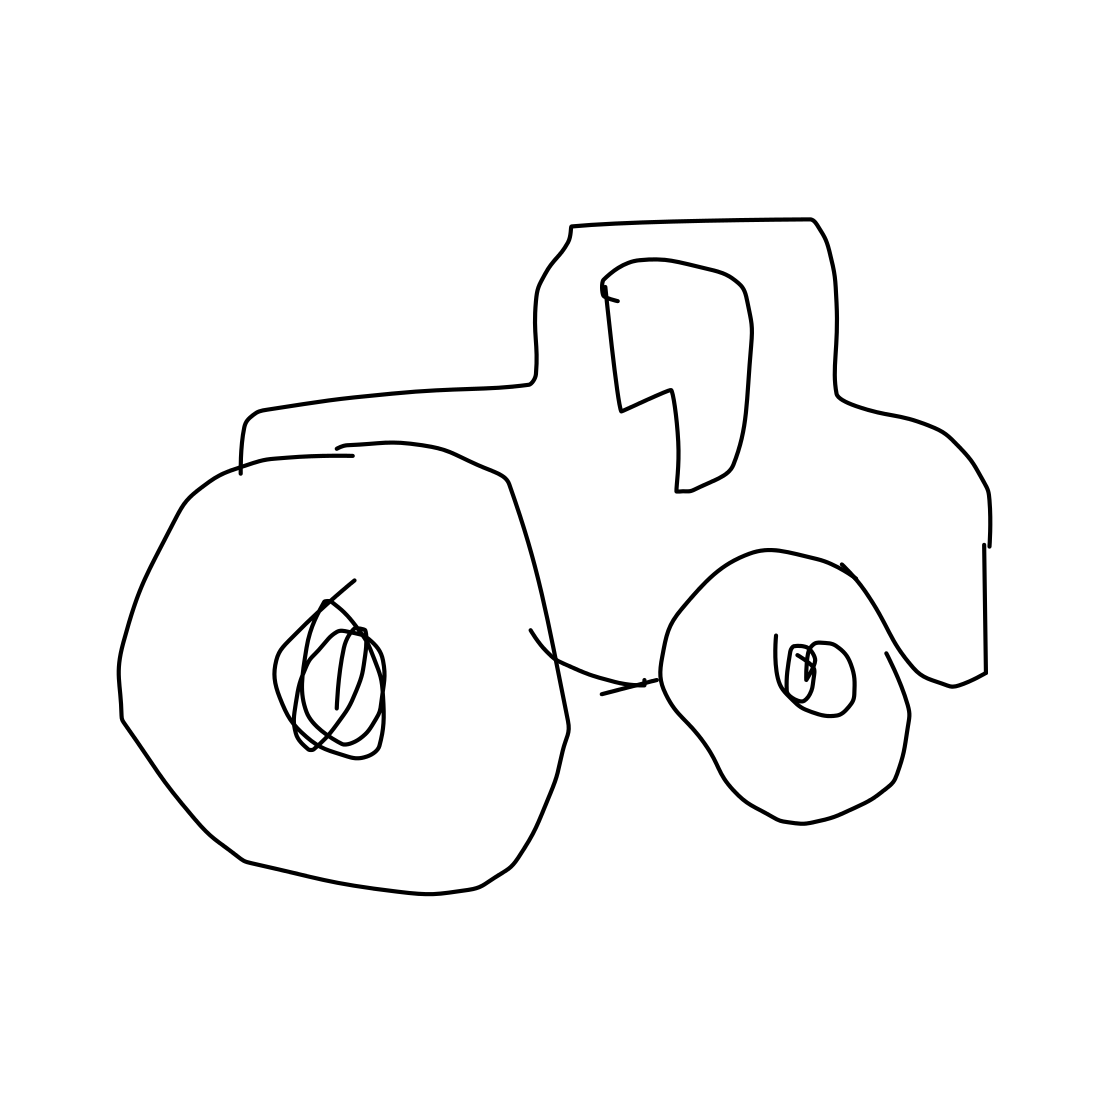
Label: tractor